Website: bh-photo
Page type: customer-info-address
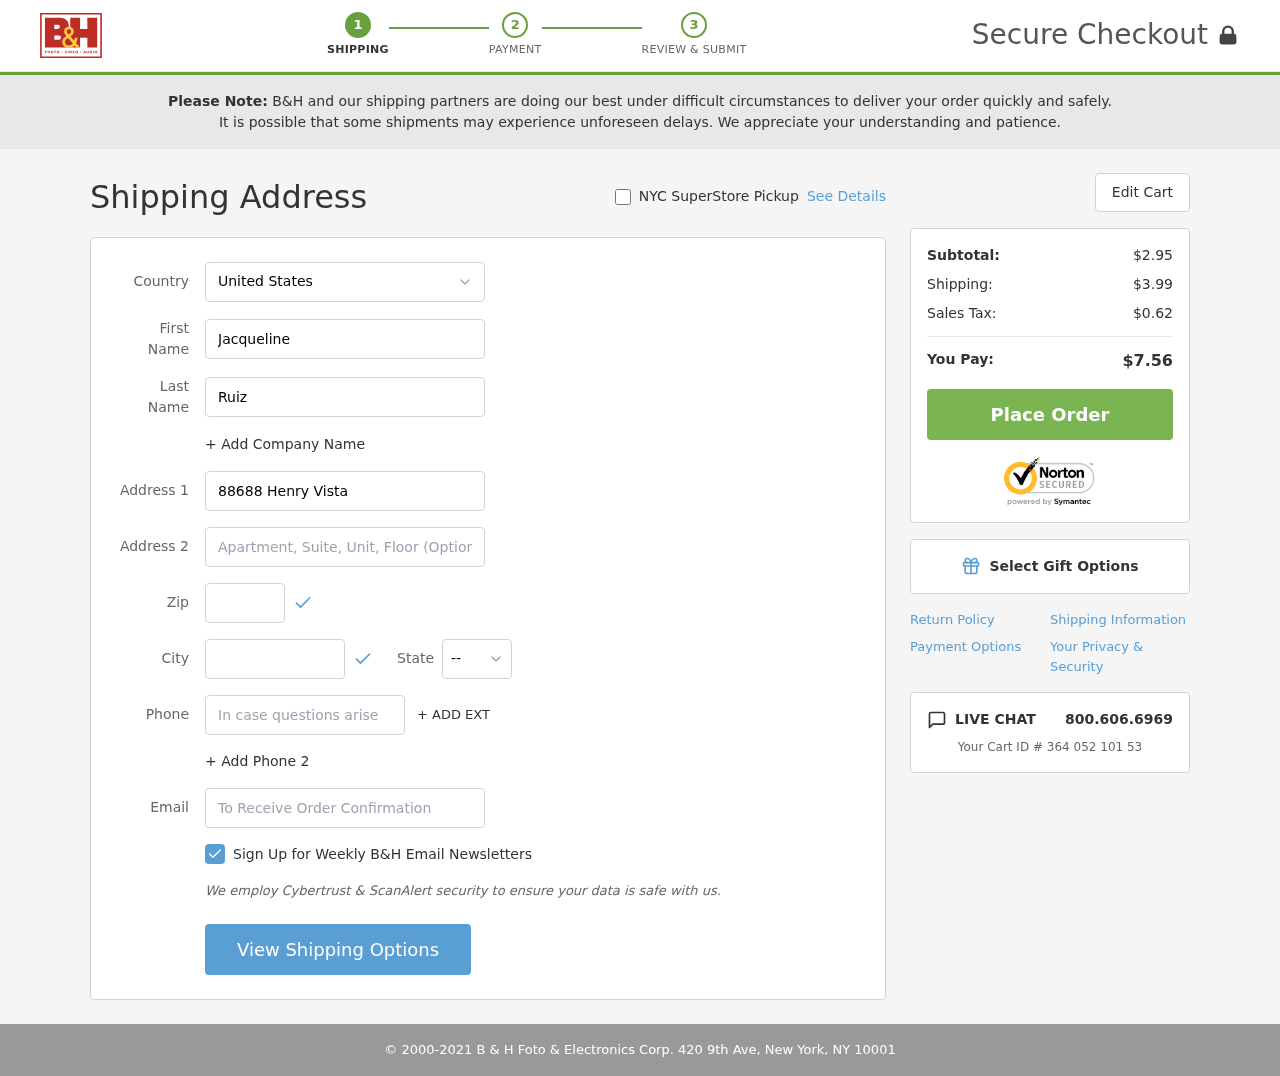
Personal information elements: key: PII_CITY
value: South Patriciaview
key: PII_COUNTRY
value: United States
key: PII_EMAIL
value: jacqueline.ruiz@hotmail.com
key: PII_FIRSTNAME
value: Jacqueline
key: PII_LASTNAME
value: Ruiz
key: PII_PHONE
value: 7703198650
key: PII_POSTCODE
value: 72958
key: PII_STATE_ABBR
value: PA
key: PII_STREET
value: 88688 Henry Vista
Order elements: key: ORDER_SUBTOTAL
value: $2.95
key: ORDER_SHIPPING_COST
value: $3.99
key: ORDER_TAX
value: $0.62
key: ORDER_TOTAL
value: $7.56
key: ORDER_ID
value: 364 052 101 53